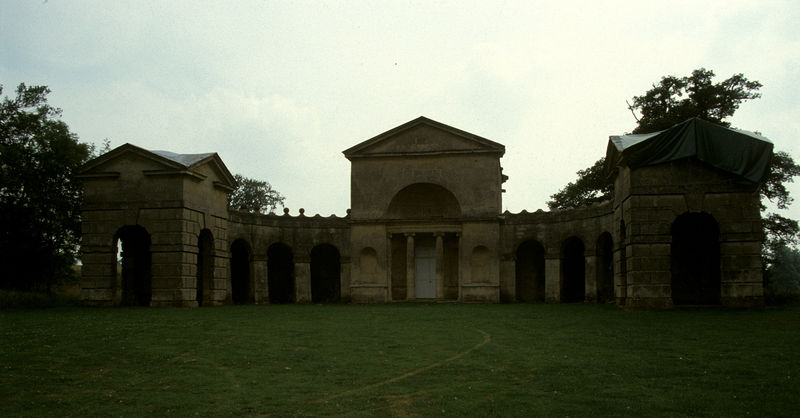
Titel: Temple of Venus, Gesamtansicht
Künstler: William Kent
Standort: Stowe, Buckinghamshire
Institution: Stowe Landscape Gardens
Schlagwörter: baum, blau, blätter, dunkel, flügel, himmel, laub, schatten, weiß, wolken, bäume, dreieck, gelb, grün, landschaft, ocker, sand, braun, fenster, grau, hell, licht, pfeiler, schwarz, säule, säulen, tür, dach, gebäude, gras, haus, park, rasen, schloss, weg, wiese, wolke, beige, architektur, stein, halme, natur, kirche, pfad, drei, klassizismus, england, rund, turm, garten, bewölkt, bogen, dächer, giebel, mauer, pilaster, rundbogen, spur, arch, arches, architecture, columns, dark, empty, green, symmetrie, durchgang, perspective, grass, tor, galerie, foto, fotografie, photographie, regen, bögen, eingang, erker, gang, nische, laufgang, torbogen, denkmal, mauerwerk, kugel, kugeln, architrav, arkaden, kapitell, photo, halbkreis, halbrund, dreiecksgiebel, portal, rustika, tore, sims, gesims, quader, risalit, voluten, mauern, ionisch, portikus, clouds, sky, stone, tree, rundbögen, konstruktion, building, house, roof, trees, himel, tempel, pavillon, entrance, garden, gänseblümchen, gebüde, graus, mausoleum, englisch, cement, british, door, grundriss, bauwerk, tympanon, nischen, kollonaden, ädikula, mittelbau, gänge, torbögen, archway, niches, verzerrt, large, renovierung, abdeckung, plane, beautiful, pillar, contrast, nicsche, englang, vault, sant, landschaftspark, palast, timpanon, niche, gieben, lonely, u-form, yard, architechture, doorways, sandstone, britian, april, tarp, enormous, white door, fotogrfie, hus, palsasdt, haouse